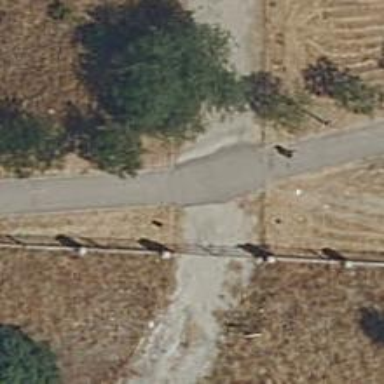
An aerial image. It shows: Gate.